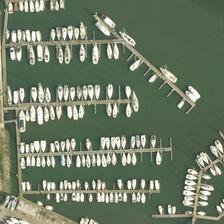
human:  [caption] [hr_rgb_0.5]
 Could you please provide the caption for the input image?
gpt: many orderly boats are in a port .

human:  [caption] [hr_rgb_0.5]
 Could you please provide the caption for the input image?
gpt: many orderly boats are in a port .

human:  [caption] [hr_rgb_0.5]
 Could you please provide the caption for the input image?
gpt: many orderly boats are in a port .

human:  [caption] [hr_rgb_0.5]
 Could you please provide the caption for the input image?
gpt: many orderly boats are in a port .

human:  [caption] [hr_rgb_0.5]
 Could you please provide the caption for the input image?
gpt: many orderly boats are in a port .